Question: I have a txt file where I collect my data from and plot this with python matplotlib.
The text file is structured like this:
'''
0 27.087
1 26.132
2 26.021
3 25.897
4 ...
....
// so basically "x temp"
'''
I plot (it's a subplot) this with matplotlib with the following piece of code:
'''
ax = fig.add_subplot(3,2,2, axisbg='grey')
ax.plot(x, temp, 'c', linewidth=2)
ax.tick_params(axis='x', colors='c')
ax.tick_params(axis='y', colors='c')
ax.spines['bottom'].set_color('w')
ax.spines['top'].set_color('w')
ax.spines['left'].set_color('w')
ax.spines['right'].set_color('w')
ax.yaxis.label.set_color('c')
ax.xaxis.label.set_color('c')
ax.set_title('Temperatuur', color = 'c')
'''
It is plotting fine until I get more than 250 measurements. It restarts drawing at 'x = 0'. And draw over the 'older' plot. Like this:

But how can I make the x-axis as long as the amount of measurements?
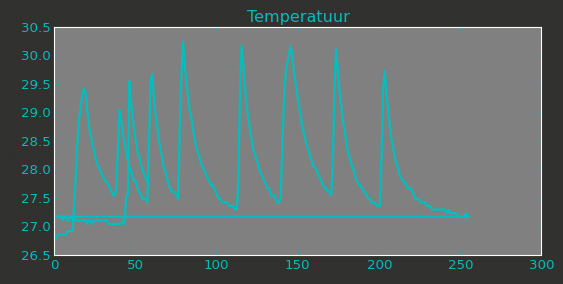
Answer: If you expect all the 'x' values to be consecutive, you can just leave out the 'x' in your plot command:
'''
ax.plot(temp, 'c', linewidth=2)
'''
That will automatically plot by index.